Interaction volume radius: 5 \u00c5
Interaction volume height: 30 \u00c5
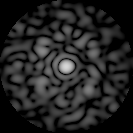
Disorder parameter: 0.7074